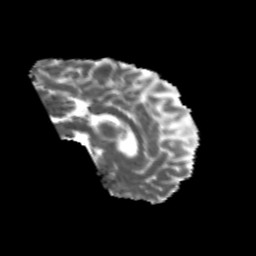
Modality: MD
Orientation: sagittal
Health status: healthy
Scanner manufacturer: philips
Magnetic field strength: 3 T
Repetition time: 6.964 s
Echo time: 0.092 s